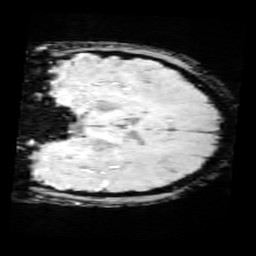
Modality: SWI
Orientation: coronal
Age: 12
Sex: female
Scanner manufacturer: siemens
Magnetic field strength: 3 T
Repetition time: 0.027 s
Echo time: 0.02 s